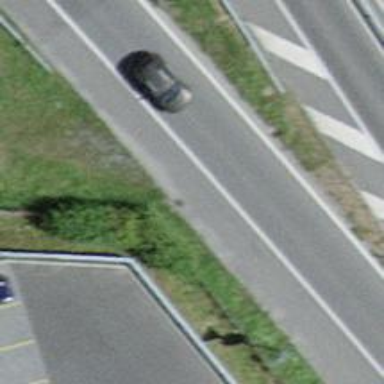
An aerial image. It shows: Hedge acting as barrier.